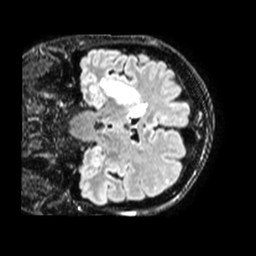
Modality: FLAIR
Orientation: coronal
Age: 78
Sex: female
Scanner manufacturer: philips
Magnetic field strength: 1.5 T
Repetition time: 4.8 s
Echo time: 0.3364 s